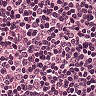
Metastatic tissue present: no